Aerial crown-view tile of a tropical tree (Barro Colorado Island, Panama), acquired 20241216:
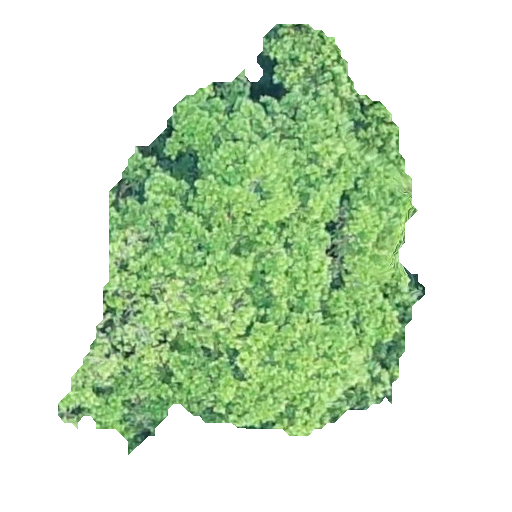
Species: Anacardium excelsum
GBIF accepted scientific name: Anacardium excelsum
Crown area: 146.41 m²